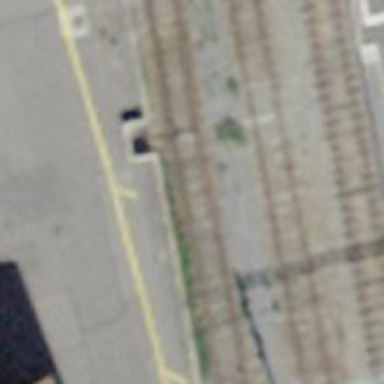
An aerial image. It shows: Railway switch.